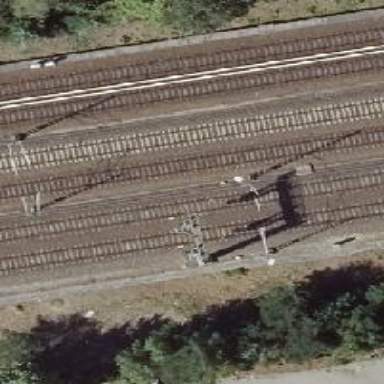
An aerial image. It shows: Railway signal.